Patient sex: F
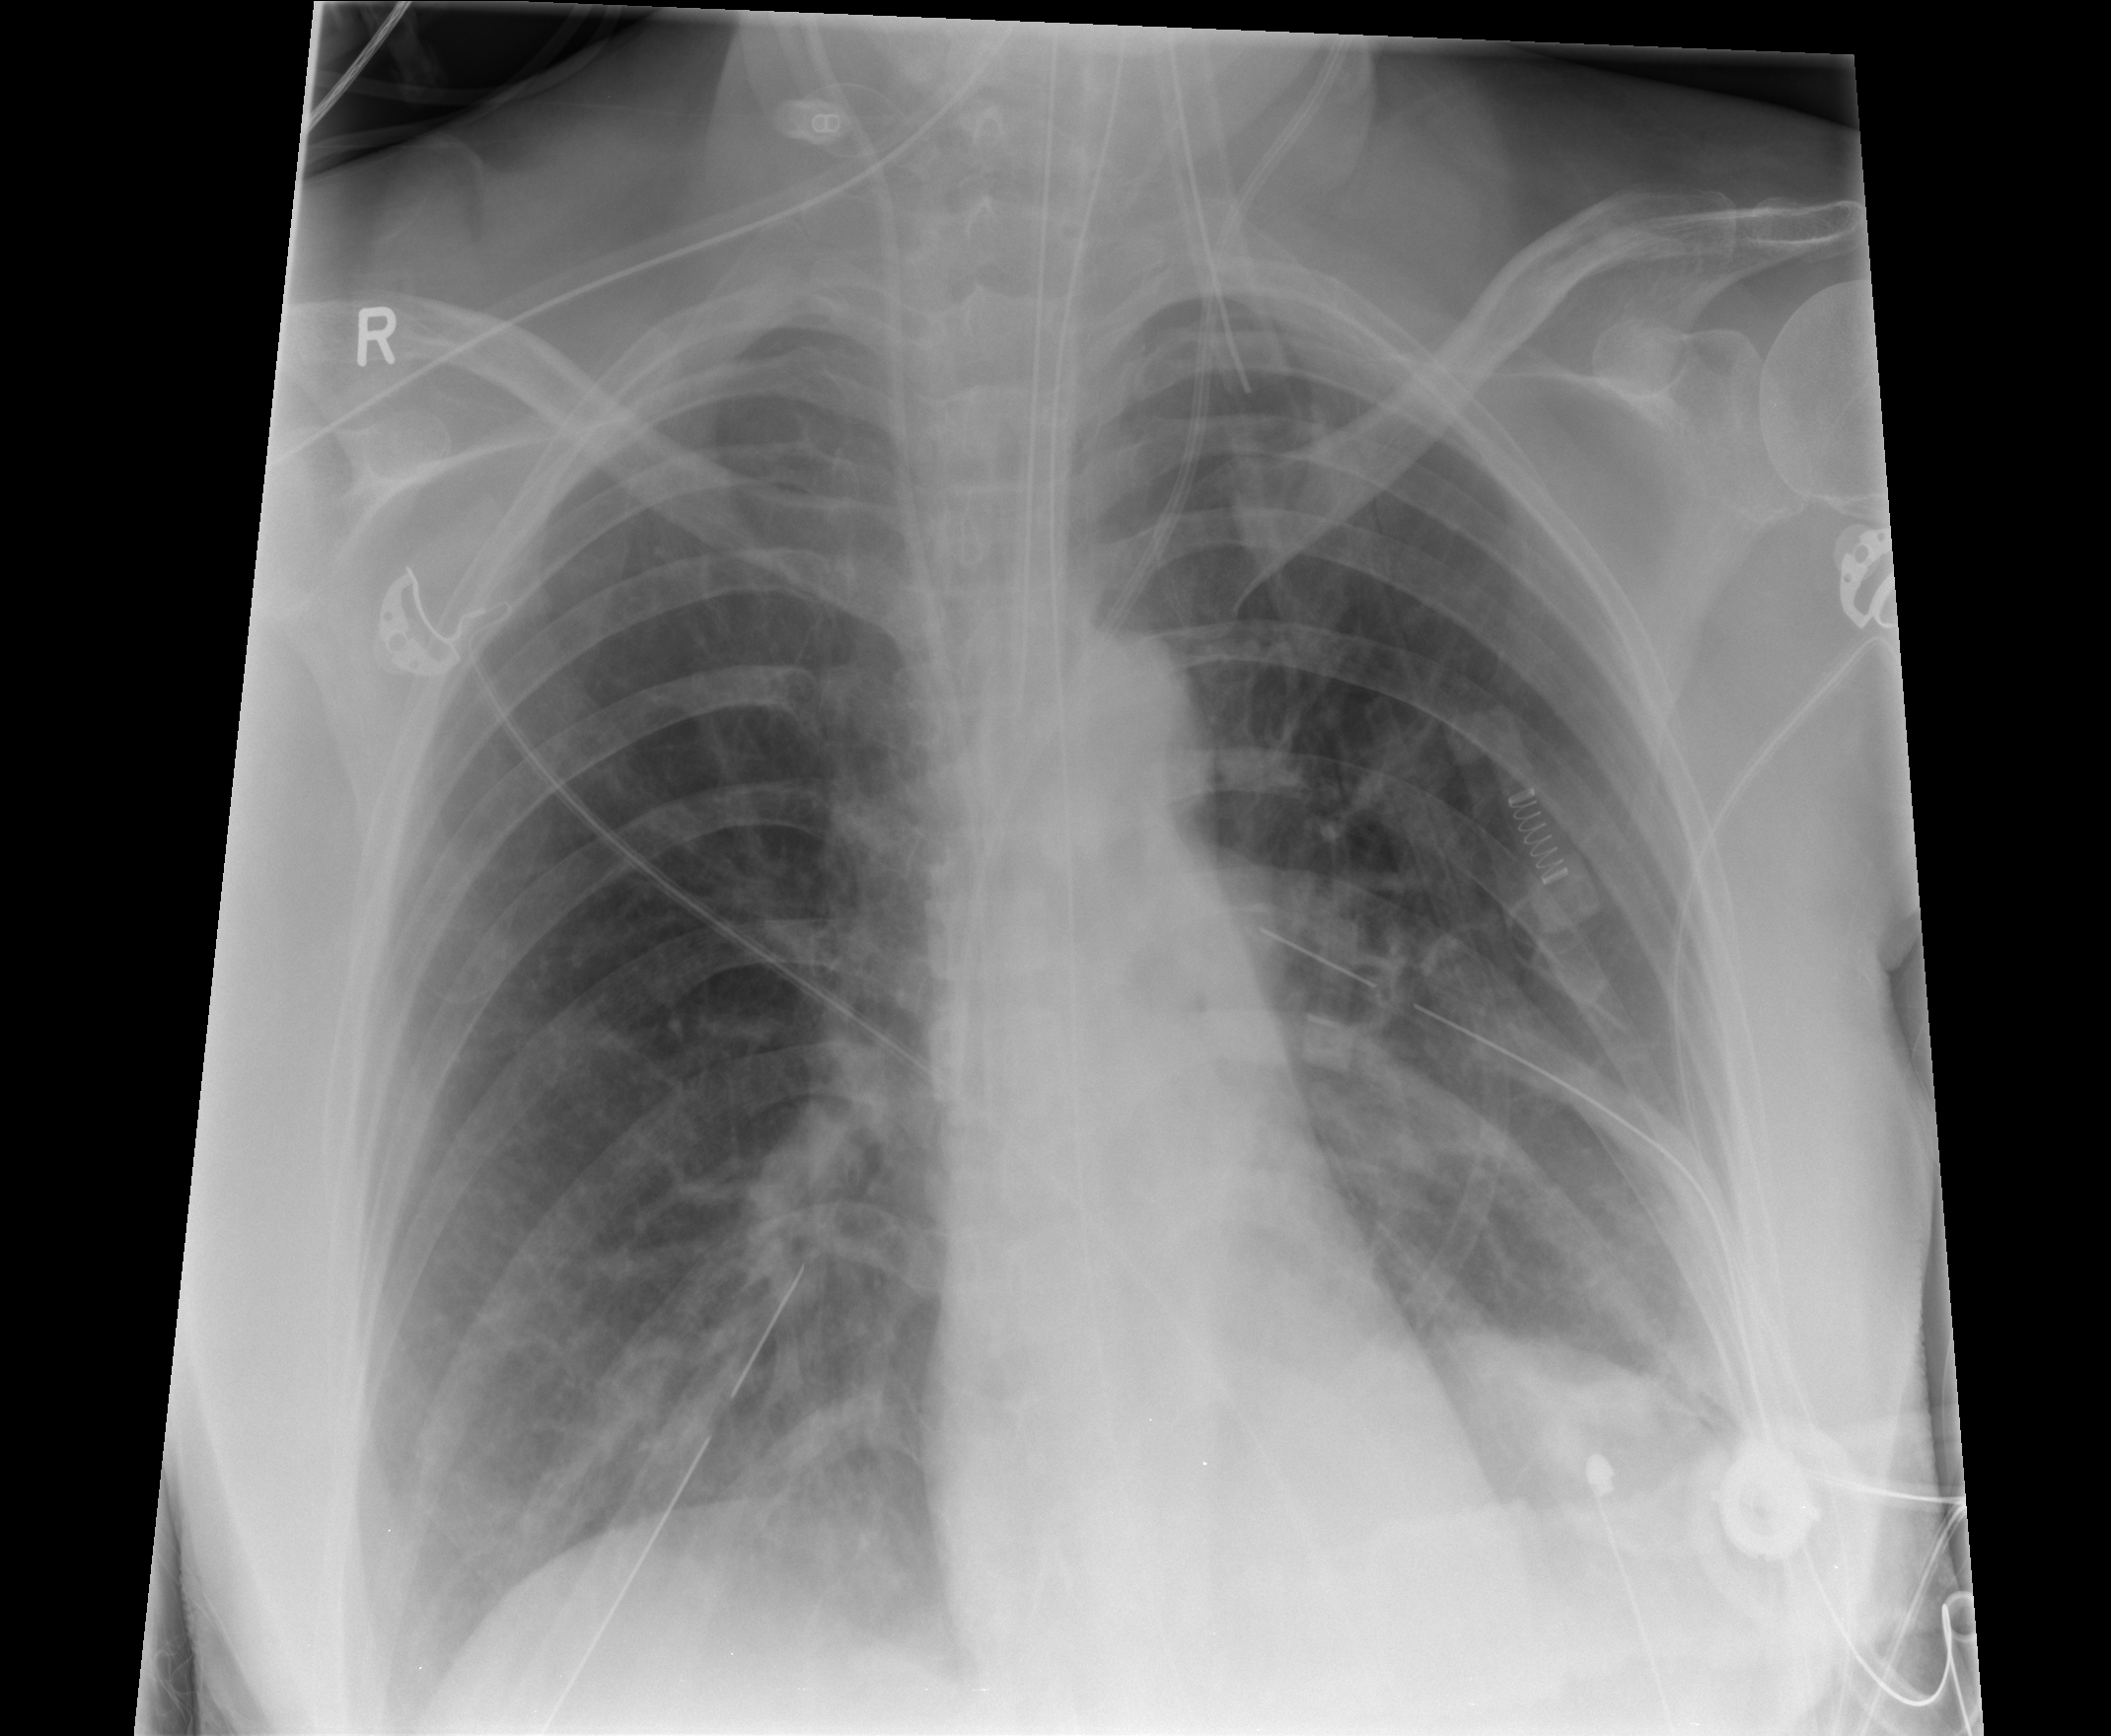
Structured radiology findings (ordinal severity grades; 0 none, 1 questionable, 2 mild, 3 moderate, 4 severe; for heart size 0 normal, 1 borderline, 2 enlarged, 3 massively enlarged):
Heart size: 0
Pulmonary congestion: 0
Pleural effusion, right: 0
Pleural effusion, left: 2
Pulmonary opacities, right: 0
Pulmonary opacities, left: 0
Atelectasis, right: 0
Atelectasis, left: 2